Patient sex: M
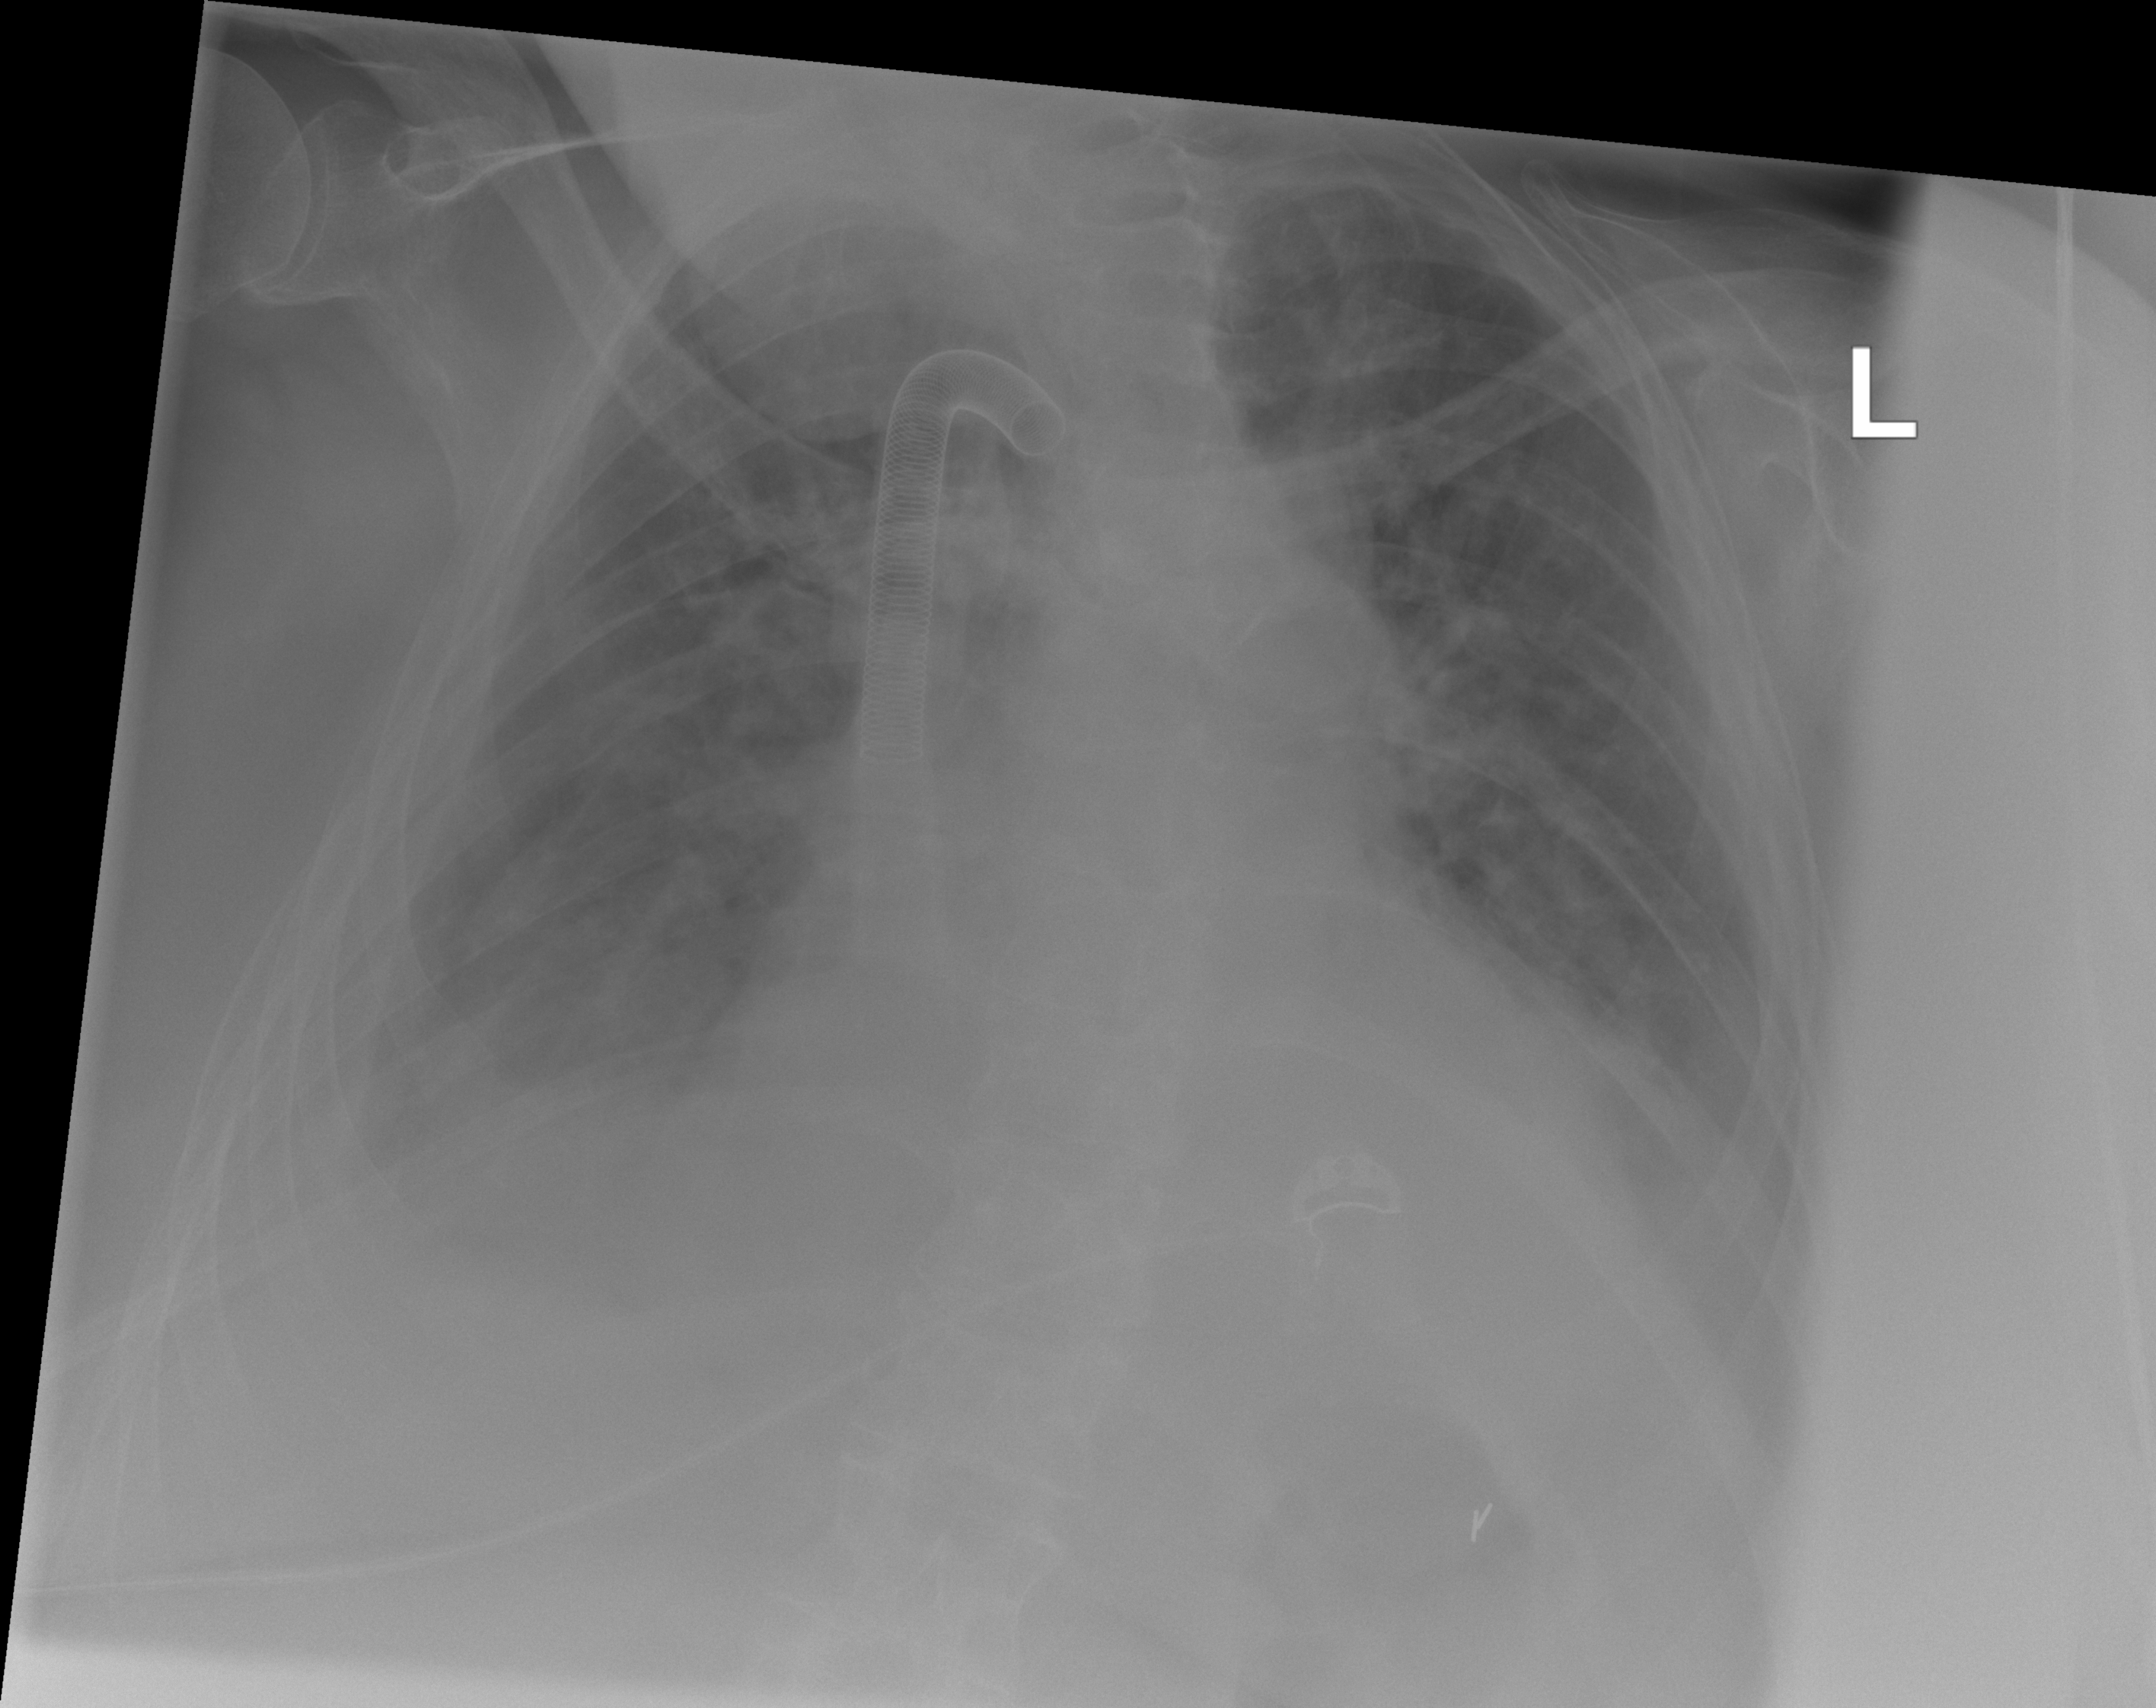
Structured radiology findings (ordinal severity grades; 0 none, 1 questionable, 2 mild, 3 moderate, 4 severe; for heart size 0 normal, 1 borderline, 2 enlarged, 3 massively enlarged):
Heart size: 2
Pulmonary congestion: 3
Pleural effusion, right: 2
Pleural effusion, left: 2
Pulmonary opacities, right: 2
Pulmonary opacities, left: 2
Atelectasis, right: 2
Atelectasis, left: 2